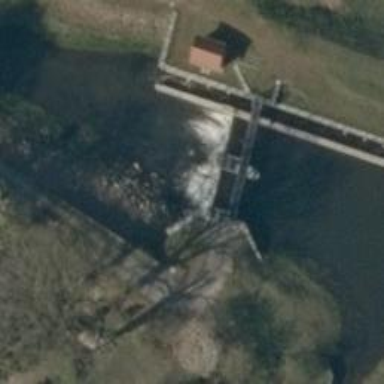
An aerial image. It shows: Weir along the waterway.